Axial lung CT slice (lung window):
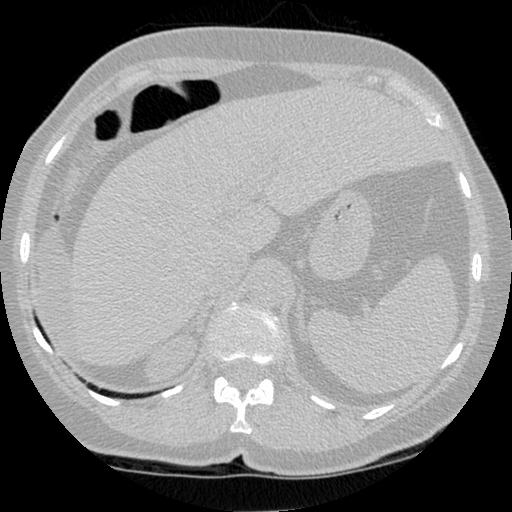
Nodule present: no